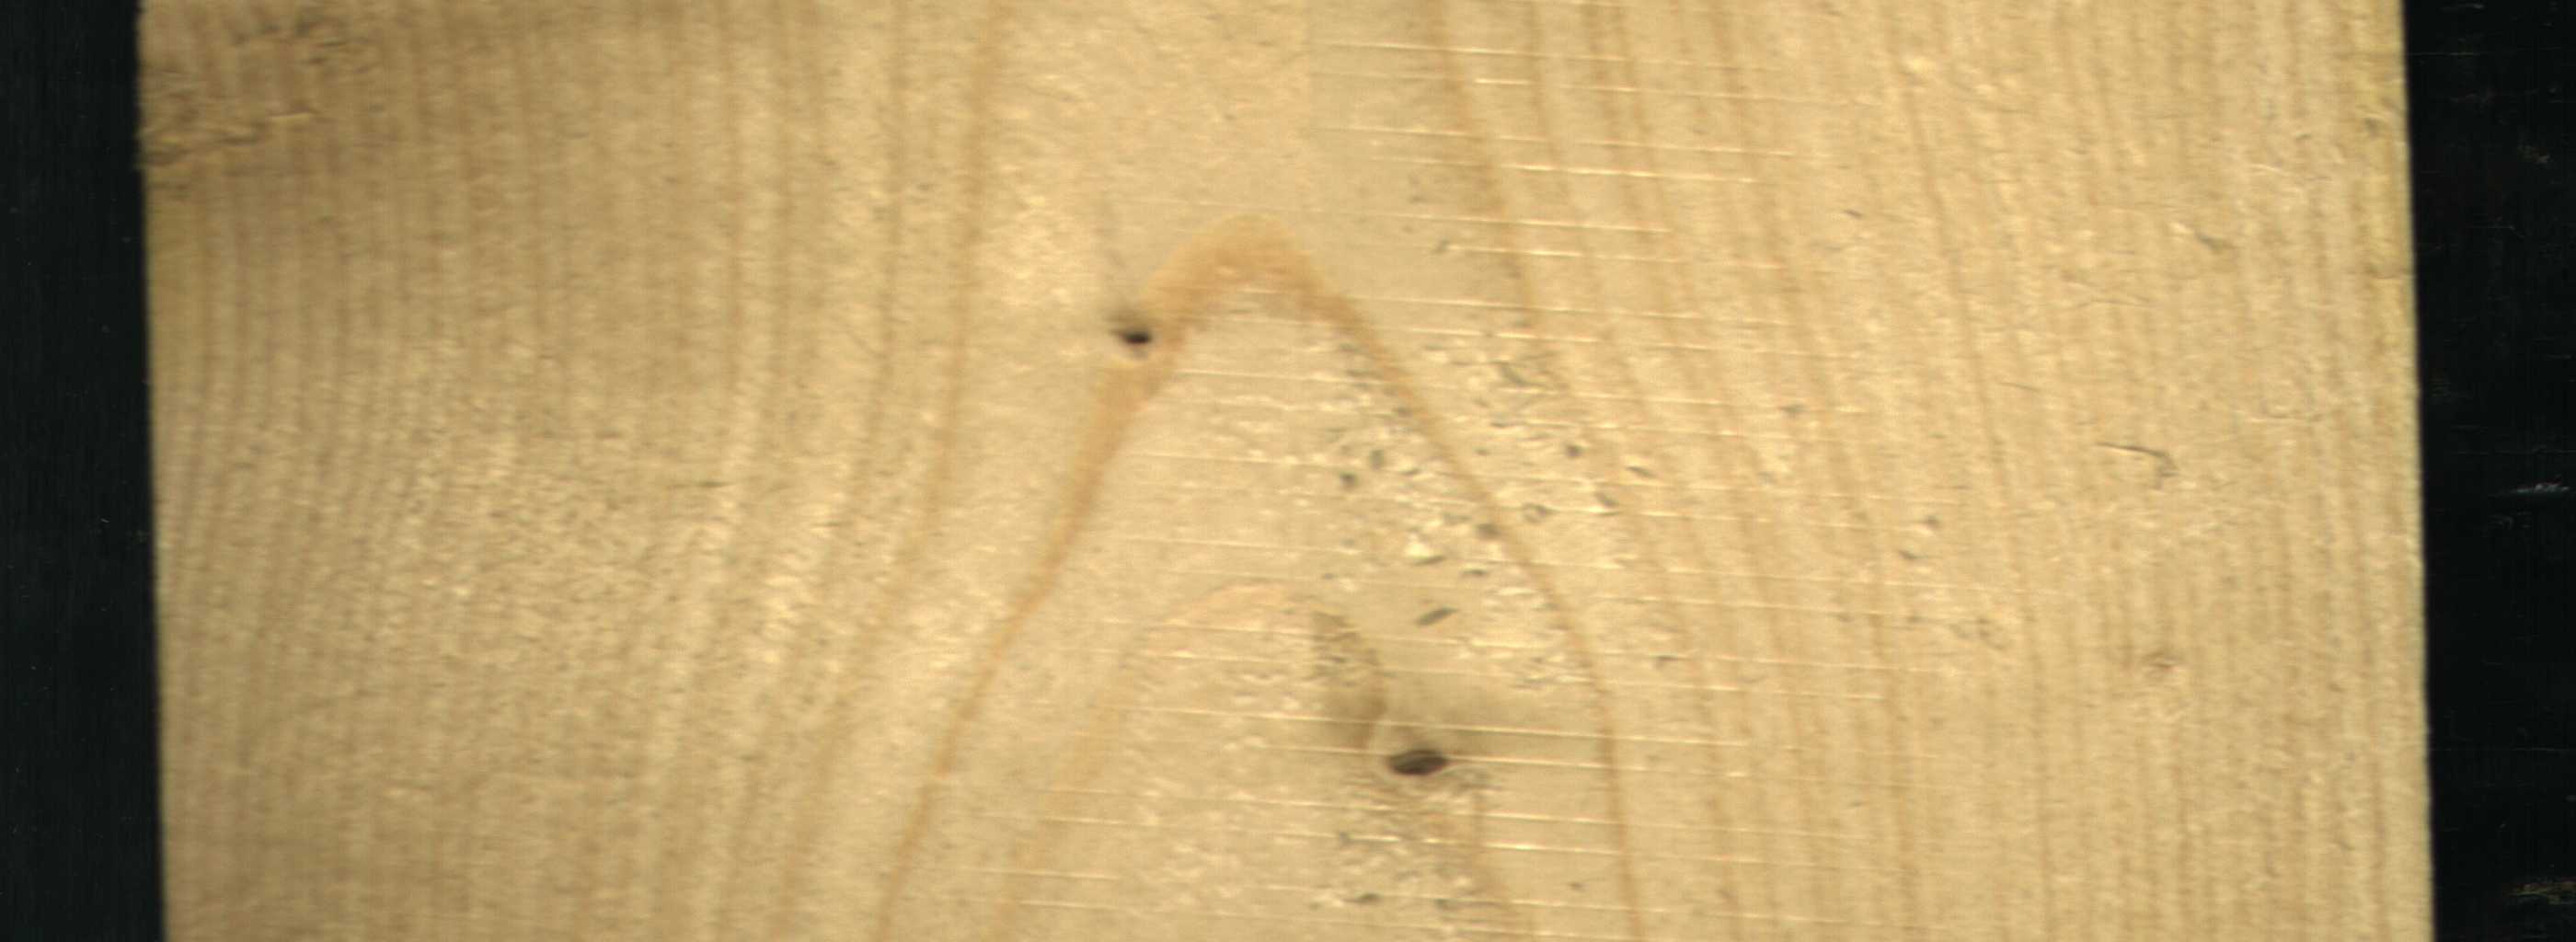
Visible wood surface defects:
Live_Knot
Live_Knot